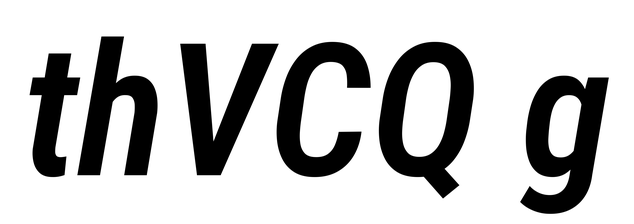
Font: Roboto-Italic_Condensed_SemiBold_Italic